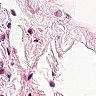
Metastatic tissue present: no